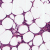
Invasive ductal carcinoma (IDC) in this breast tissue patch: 0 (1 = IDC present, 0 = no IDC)